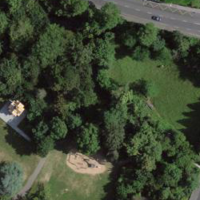
EUNIS habitat code: 53
Species observed at this site:
Lunularia cruciata
Pyrochroa coccinea
Fagus sylvatica
Erithacus rubecula